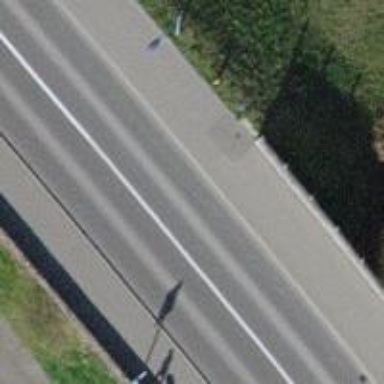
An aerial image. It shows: Asphalt sidewalk along the footway.